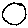
Label: circle